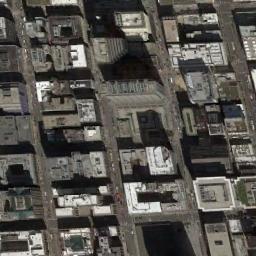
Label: commercial_area